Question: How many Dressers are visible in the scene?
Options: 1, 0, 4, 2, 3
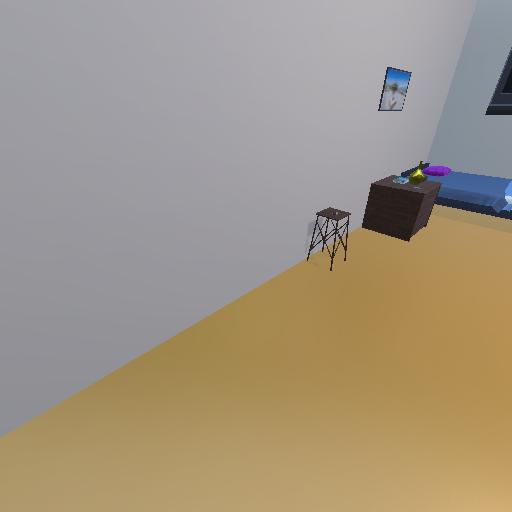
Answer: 1